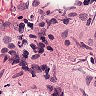
Metastatic tissue present: no